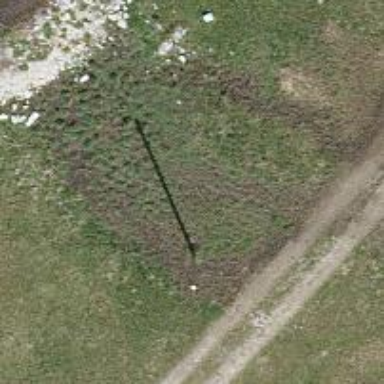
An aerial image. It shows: Power pole.